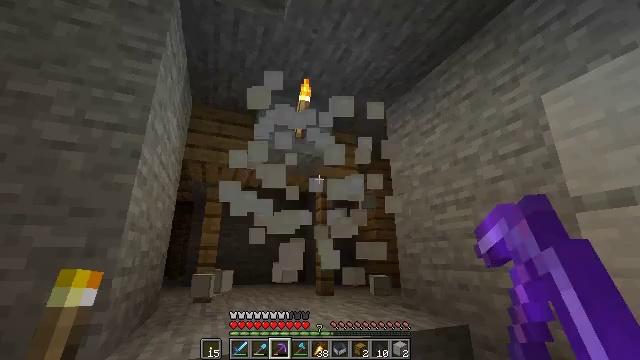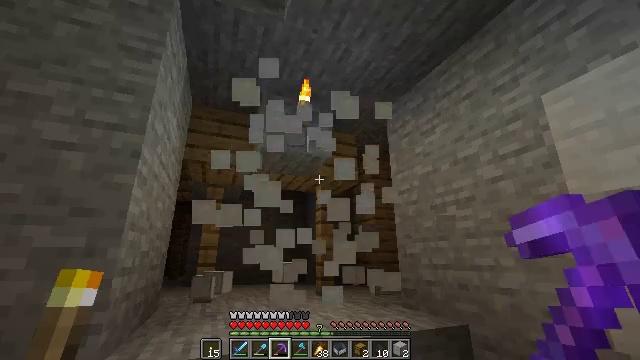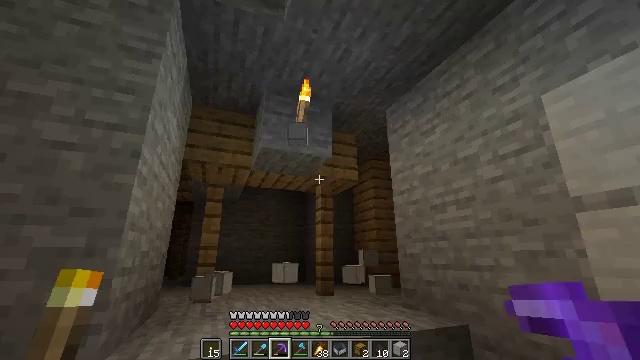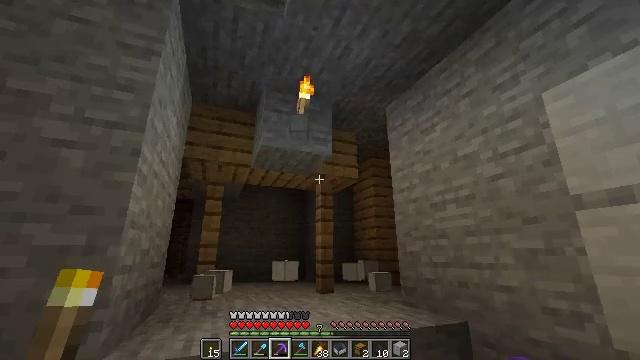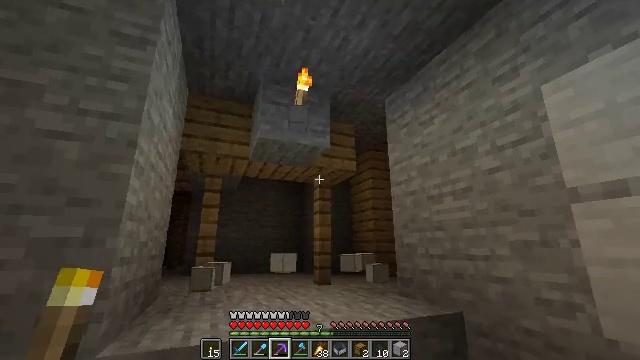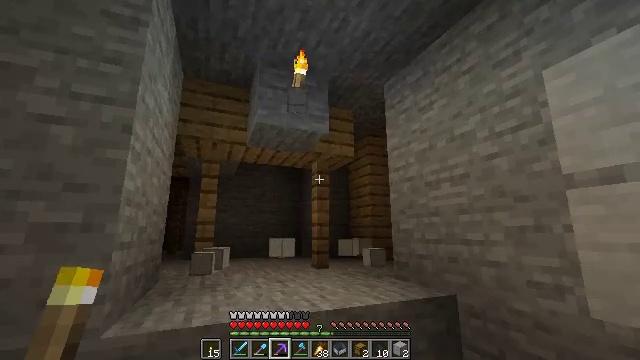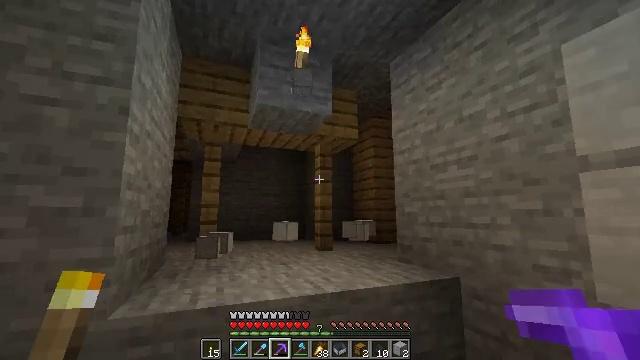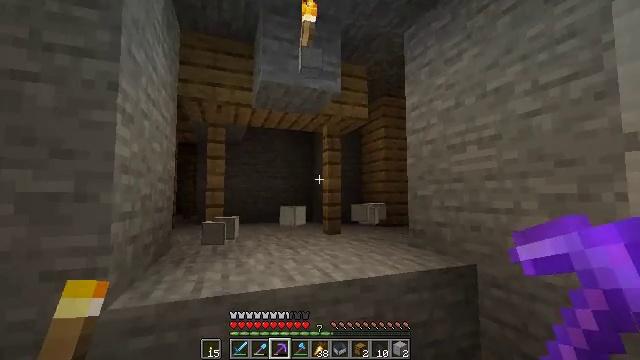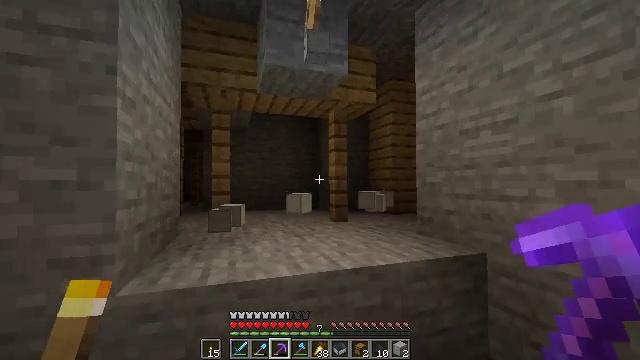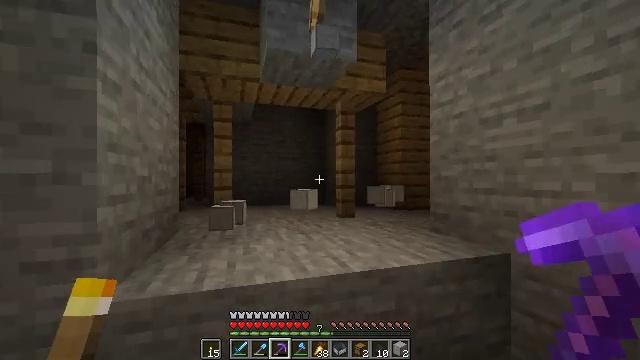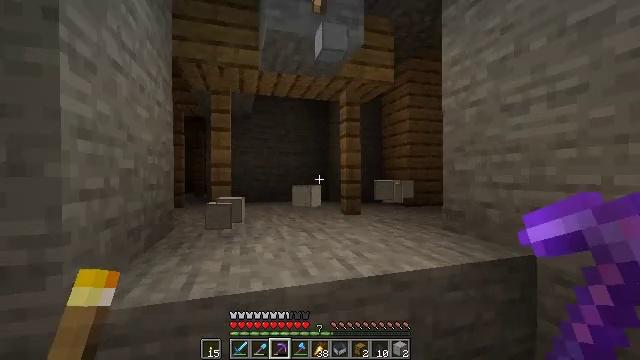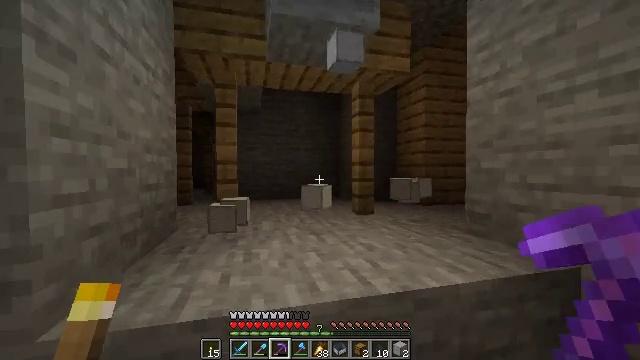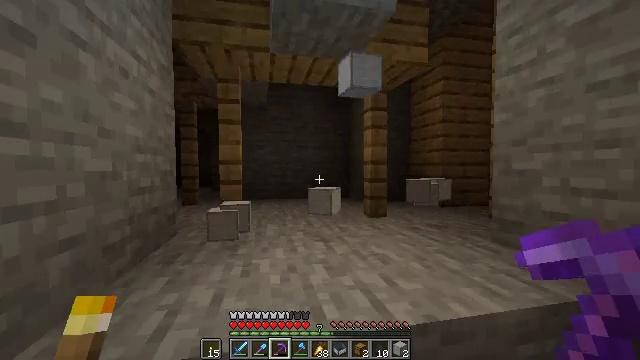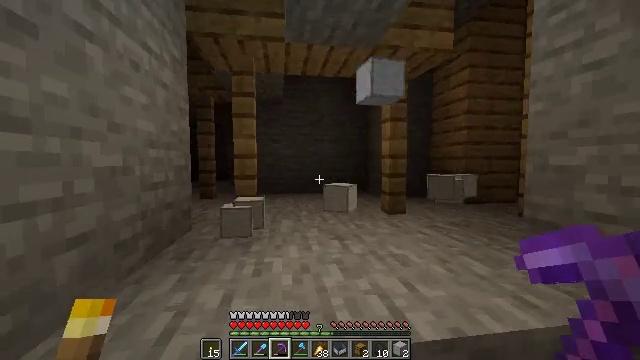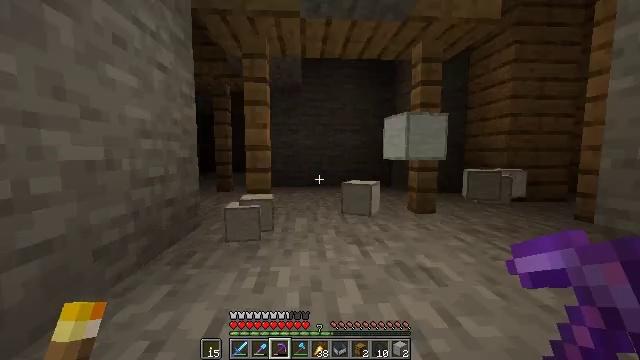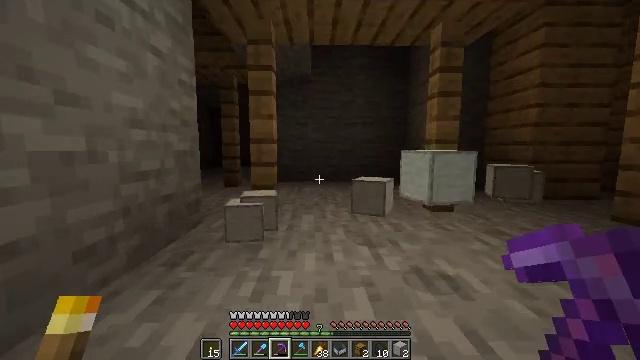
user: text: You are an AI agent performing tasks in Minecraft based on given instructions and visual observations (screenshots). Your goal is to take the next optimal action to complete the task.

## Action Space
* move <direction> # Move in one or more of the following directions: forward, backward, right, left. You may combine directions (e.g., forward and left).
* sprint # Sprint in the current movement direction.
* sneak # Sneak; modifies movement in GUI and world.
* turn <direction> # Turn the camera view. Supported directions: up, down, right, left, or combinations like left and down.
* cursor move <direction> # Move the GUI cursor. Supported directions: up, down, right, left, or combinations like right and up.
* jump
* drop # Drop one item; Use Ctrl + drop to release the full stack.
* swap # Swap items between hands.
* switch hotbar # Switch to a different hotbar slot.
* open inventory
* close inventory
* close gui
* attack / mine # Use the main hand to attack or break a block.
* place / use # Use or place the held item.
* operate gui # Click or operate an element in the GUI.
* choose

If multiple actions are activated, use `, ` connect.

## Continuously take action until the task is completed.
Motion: motion action
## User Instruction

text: Pick up the rail by attacking it.
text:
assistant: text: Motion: attack / mine
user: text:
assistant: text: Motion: attack / mine
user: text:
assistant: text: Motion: no_op
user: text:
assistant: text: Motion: turn down
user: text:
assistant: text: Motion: turn down
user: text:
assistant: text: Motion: move forward, turn down
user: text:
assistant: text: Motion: move forward, turn left and down
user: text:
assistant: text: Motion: move forward, turn left and down
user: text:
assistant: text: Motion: move forward, turn left and down
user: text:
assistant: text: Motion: move forward
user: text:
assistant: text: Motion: move forward, turn left
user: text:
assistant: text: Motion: move forward, turn left
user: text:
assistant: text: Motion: move forward, turn left and down
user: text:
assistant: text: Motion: move forward, turn left and down
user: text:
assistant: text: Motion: move forward, turn left and down
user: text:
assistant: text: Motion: move forward, jump
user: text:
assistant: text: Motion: move forward, jump
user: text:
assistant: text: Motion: move forward, jump
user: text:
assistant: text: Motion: move forward, jump
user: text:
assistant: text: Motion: move forward, jump
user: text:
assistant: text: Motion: move forward
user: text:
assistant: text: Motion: no_op
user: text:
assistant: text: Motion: turn right
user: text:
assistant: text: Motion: turn right and down
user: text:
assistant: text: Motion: turn right and down
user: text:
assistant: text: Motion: move forward, turn right and down
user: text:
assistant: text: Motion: move forward, turn right and down
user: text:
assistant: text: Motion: move forward, turn right
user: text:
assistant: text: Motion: move forward, turn right
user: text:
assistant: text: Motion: move forward, turn right